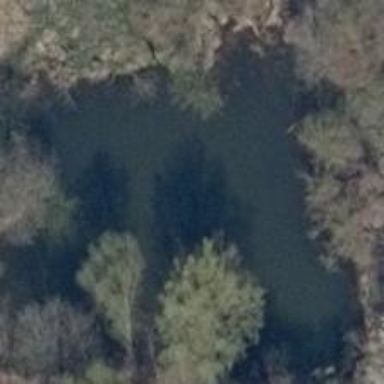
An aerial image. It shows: Serene pond surrounded by nature.